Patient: sex M, age 42
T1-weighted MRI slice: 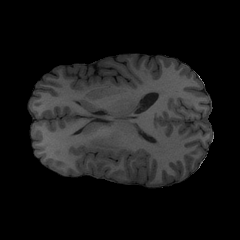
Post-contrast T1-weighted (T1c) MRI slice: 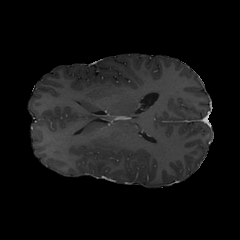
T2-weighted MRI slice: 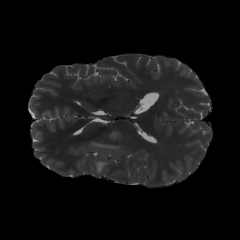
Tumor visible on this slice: yes
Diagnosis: Astrocytoma, IDH-mutant
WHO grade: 3